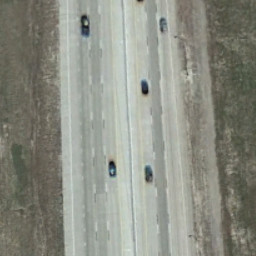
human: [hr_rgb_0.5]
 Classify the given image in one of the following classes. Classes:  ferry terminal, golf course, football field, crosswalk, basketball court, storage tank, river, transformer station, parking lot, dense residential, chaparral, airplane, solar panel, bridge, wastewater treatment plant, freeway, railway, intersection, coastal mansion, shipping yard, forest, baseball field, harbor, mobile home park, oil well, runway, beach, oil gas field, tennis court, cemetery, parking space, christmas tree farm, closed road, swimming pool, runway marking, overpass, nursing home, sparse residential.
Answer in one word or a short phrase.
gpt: freeway